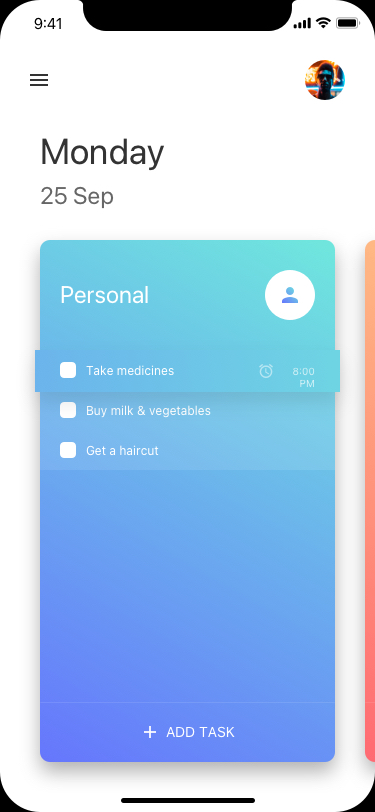
Text in this UI design:
ADD TASK
Get a haircut
Buy milk & vegetables
Take medicines
8:00 PM
Take medicines
8:00 PM
Personal
Monday
25 Sep